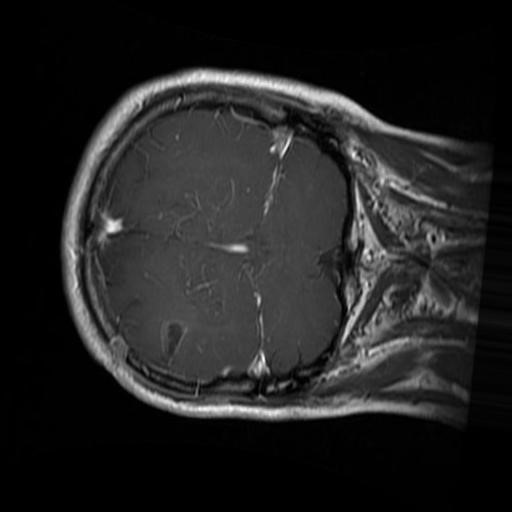
Label: brain_glioma